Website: slack
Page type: stored-credit-cards
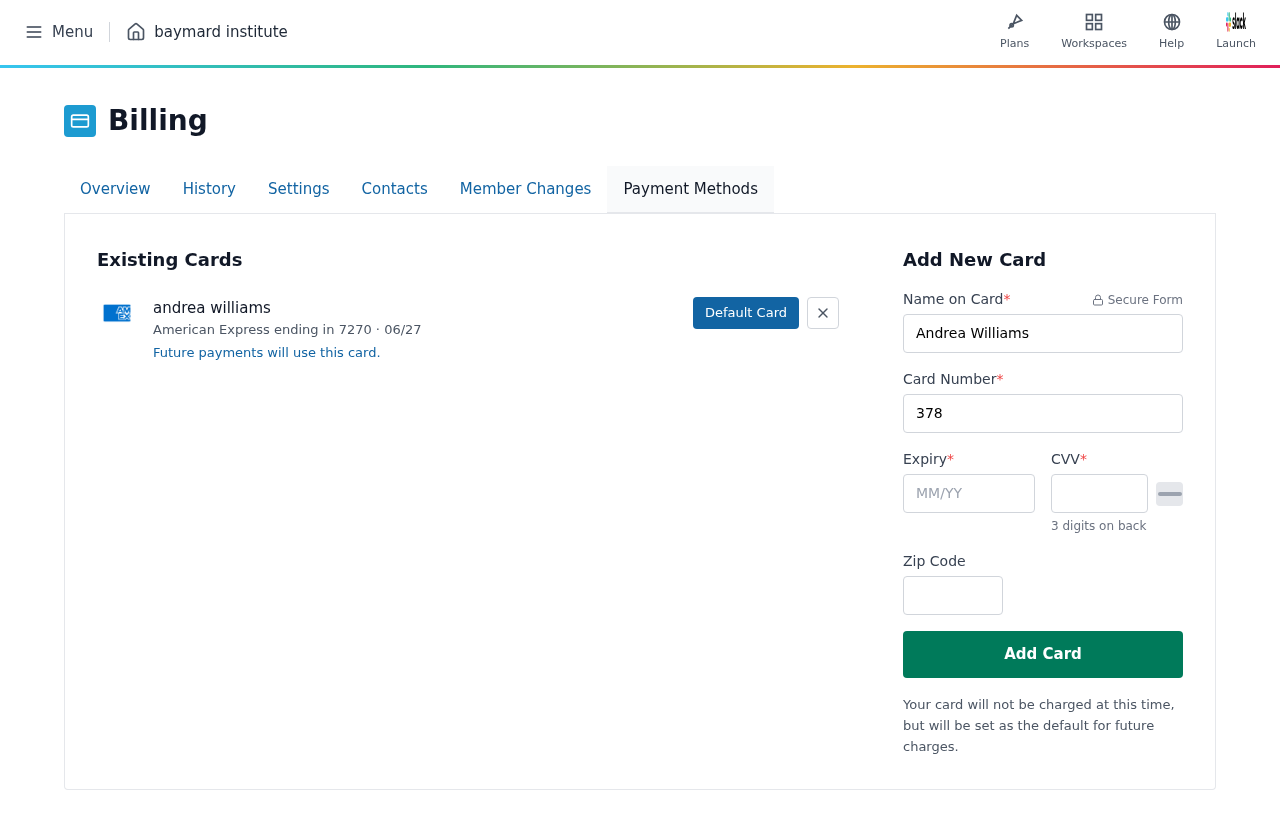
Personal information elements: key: PII_CARD_CVV
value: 7413
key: PII_CARD_EXPIRY
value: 06/27
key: PII_CARD_EXPIRY_MONTH
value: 06
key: PII_CARD_EXPIRY_YEAR
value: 27
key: PII_CARD_LAST4
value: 7270
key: PII_CARD_NUMBER
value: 3782 6749 0957 270
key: PII_CARD_TYPE
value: American Express
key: PII_FULLNAME
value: andrea williams
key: PII_FULLNAME
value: Andrea Williams
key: PII_POSTCODE
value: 32702